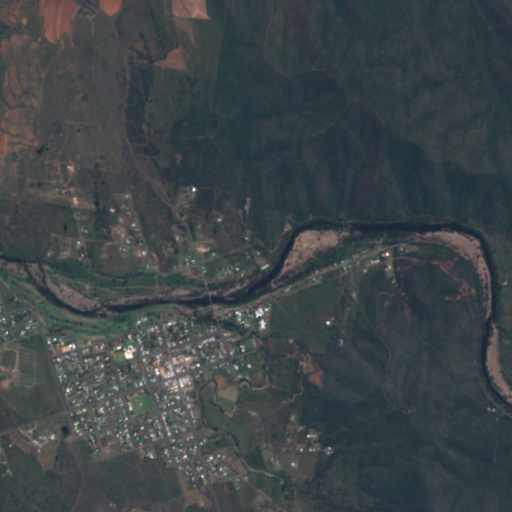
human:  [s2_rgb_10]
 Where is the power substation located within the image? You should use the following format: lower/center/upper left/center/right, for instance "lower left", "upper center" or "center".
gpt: The power substation is located in the center left of the image.
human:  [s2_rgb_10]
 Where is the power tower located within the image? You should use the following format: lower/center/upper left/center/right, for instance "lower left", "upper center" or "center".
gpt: The power tower is located in the upper left of the image.
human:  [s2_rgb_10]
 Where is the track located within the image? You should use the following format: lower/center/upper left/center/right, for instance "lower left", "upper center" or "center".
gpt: The track is located in the lower left of the image.
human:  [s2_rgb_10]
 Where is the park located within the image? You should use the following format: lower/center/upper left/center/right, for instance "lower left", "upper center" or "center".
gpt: There is no park in the image.